Question: I am trying to use pyqtgraph to make text center aligned rather than left aligned using html. However it seems that when I use '<div style="text-align: center"></div>' it doesn't seem to have an effect.
'''
import sys
import pyqtgraph as pg
from pyqtgraph.Qt import QtCore, QtGui, QtWidgets
app = QtWidgets.QApplication(sys.argv)
win = QtWidgets.QMainWindow()
gv = pg.GraphicsView()
win.setCentralWidget(gv)
win.show()
text = pg.TextItem(html='<div style="text-align: center">I am on the top<br>bottom</div>',
fill=QtGui.QColor(255, 255, 255))
text.setPos(100, 100)
gv.addItem(text)
sys.exit(app.exec_())
'''
Gives

The bottom text is not center aligned at all, and when I change '<div style="text-align: center"></div>' to '<div style="text-align: right"></div>' for example, it still doesn't do anything. What am I doing wrong?
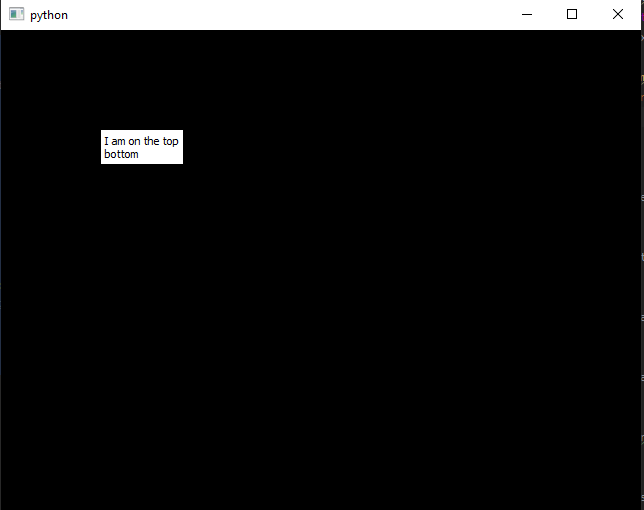
Answer: If you want to set the text alignment you can use the document() of the internal QGraphicsTextItem:
'''
text = pg.TextItem(html='<div>I am on the top<br>bottom</div>',
fill=QtGui.QColor(255, 255, 255))
it = text.textItem
option = it.document().defaultTextOption()
option.setAlignment(QtCore.Qt.AlignCenter)
it.document().setDefaultTextOption(option)
it.setTextWidth(it.boundingRect().width())
text.setPos(100, 100)
gv.addItem(text)
'''
<URL>